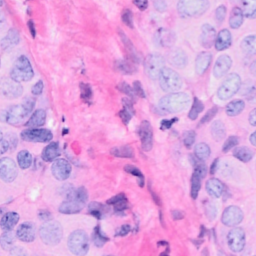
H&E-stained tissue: Breast